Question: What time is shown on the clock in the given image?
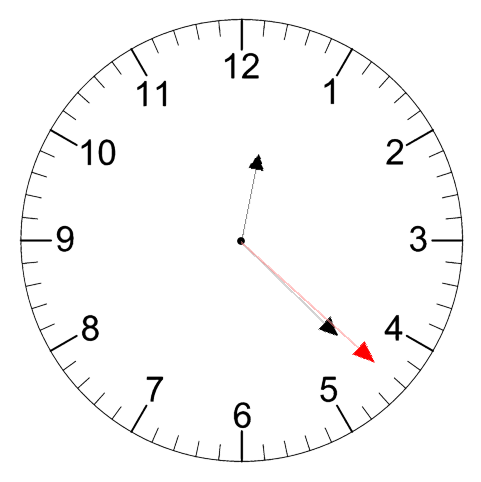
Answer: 12:22:22